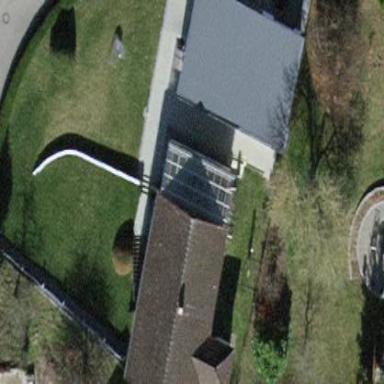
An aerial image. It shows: Garage building.